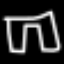
Label: pants